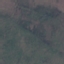
Label: HerbaceousVegetation